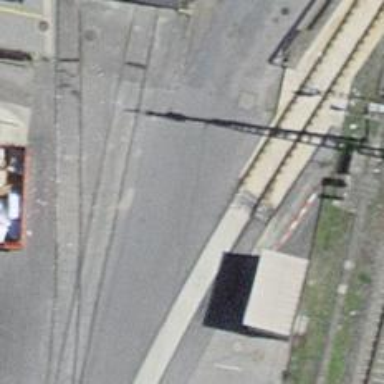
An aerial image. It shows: Rail spur service.